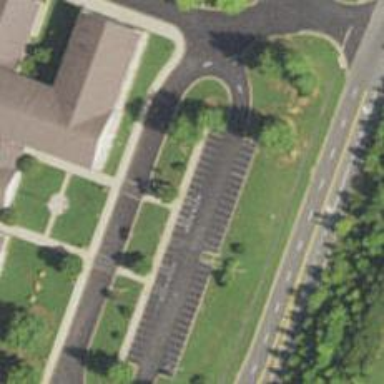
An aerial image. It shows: Parking space is available.